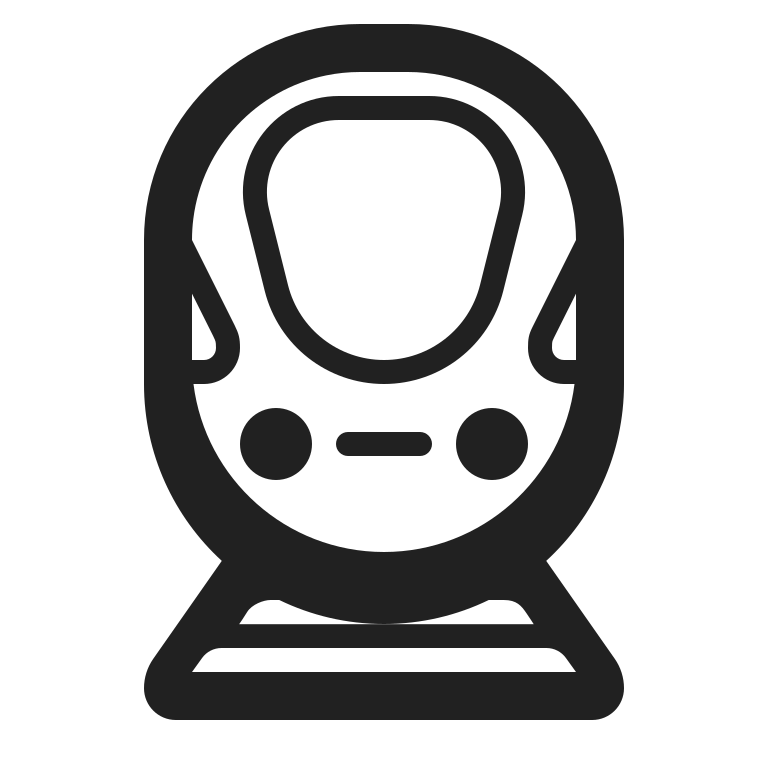
train high contrast